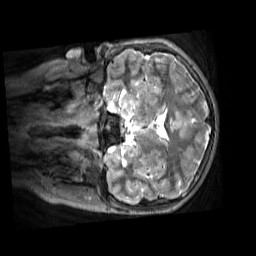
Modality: T2w
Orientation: coronal
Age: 13
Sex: male
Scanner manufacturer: siemens
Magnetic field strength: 3 T
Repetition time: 3.2 s
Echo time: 0.408 s